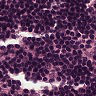
Metastatic tissue present: no